Field crop: tomato
Growth stage: 2
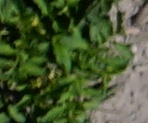
Species: tomato